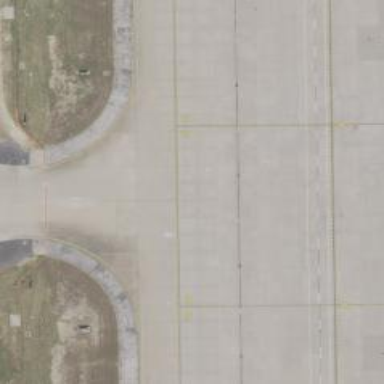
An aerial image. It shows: View of taxiway at the airport.